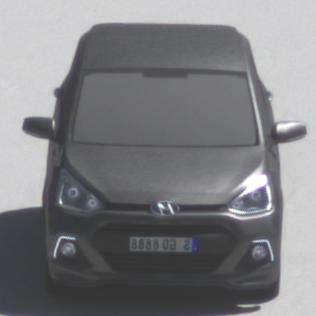
Make: Hyundai
Model: i10
Detailed model: Gen. 2
Model produced from: 2013
Model produced until: 2019
Doors: 5
Color: gray
Road condition: dry road
Daytime: midday
Contrast: high contrast